Interaction volume radius: 5 \u00c5
Interaction volume height: 10 \u00c5
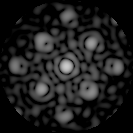
Disorder parameter: 0.2405